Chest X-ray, PA view. Patient: 35 years old, sex M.
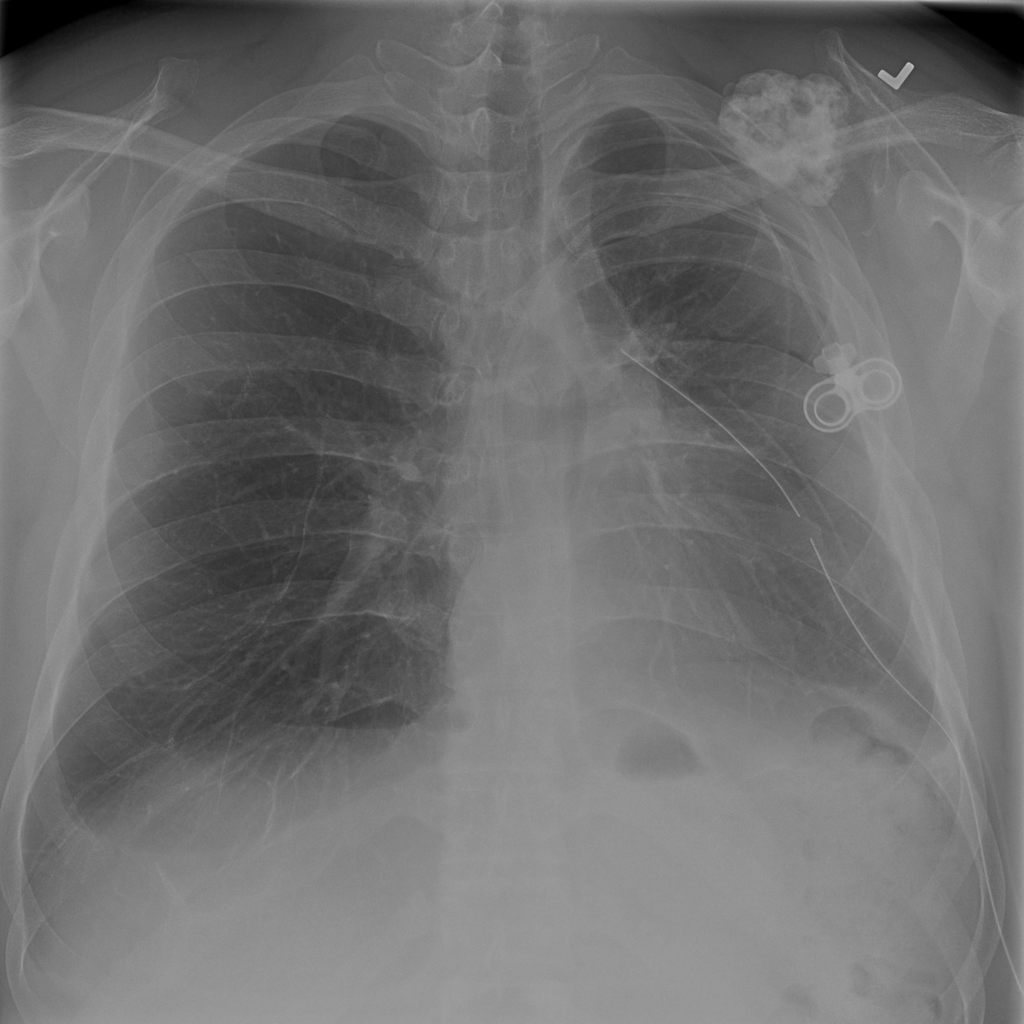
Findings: Mass, Pneumothorax